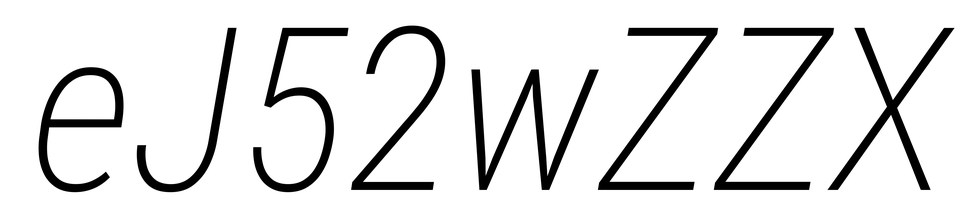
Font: Roboto-Italic_Condensed_ExtraLight_Italic